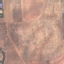
Land use / land cover class: PermanentCrop